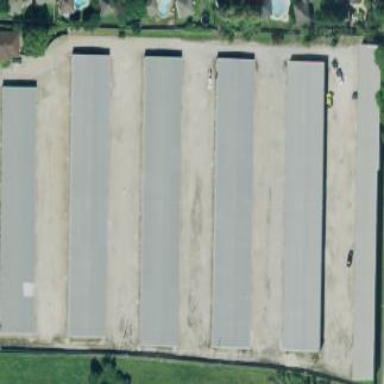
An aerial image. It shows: Carports in parking area.